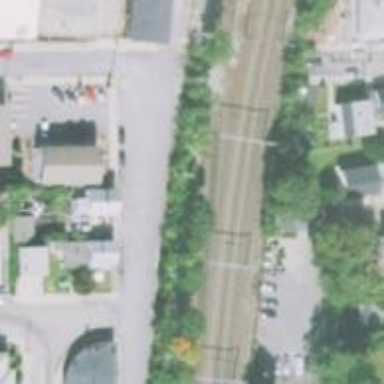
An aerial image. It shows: Junction on the railway.